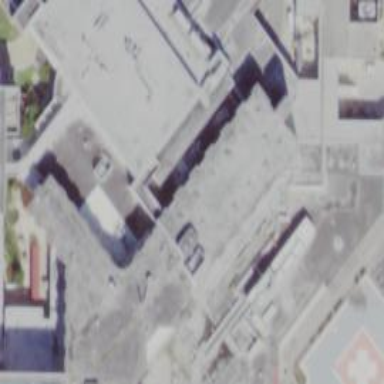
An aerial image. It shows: Hospital building.